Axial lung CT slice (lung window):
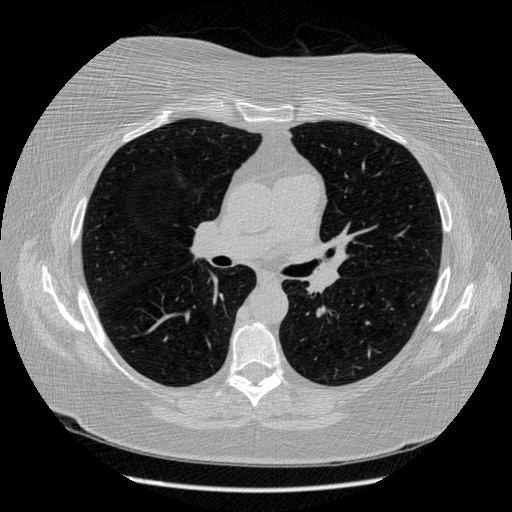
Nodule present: no